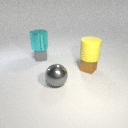
large cyan metal cylinder to the left of large yellow rubber cylinder